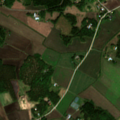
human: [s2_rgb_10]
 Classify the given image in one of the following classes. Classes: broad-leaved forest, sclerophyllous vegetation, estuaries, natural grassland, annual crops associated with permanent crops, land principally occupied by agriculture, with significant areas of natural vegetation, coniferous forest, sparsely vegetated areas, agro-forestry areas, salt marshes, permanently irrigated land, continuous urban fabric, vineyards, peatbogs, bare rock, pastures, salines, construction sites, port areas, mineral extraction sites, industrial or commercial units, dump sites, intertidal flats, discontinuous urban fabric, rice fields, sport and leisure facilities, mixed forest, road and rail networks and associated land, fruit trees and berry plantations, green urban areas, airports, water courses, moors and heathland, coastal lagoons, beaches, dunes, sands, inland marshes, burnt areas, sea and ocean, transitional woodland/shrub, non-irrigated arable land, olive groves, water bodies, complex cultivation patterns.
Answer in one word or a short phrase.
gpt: non-irrigated arable land, land principally occupied by agriculture, with significant areas of natural vegetation, coniferous forest